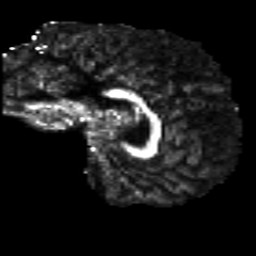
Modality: FA
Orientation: sagittal
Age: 32
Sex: male
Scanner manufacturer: siemens
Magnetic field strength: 3 T
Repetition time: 8.8 s
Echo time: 0.085 s